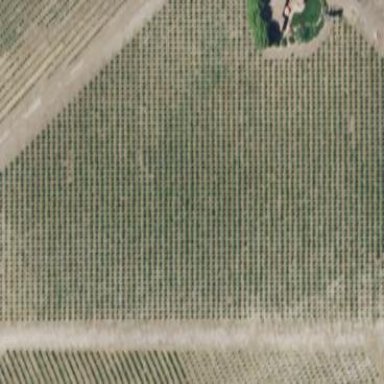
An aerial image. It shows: Vineyard with grape crops.